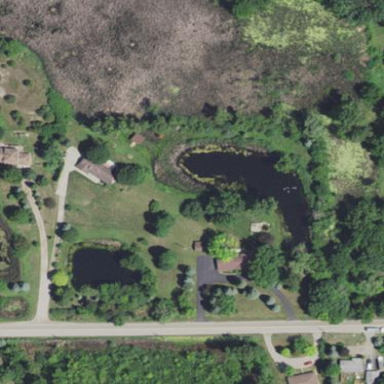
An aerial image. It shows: Pond with natural water.